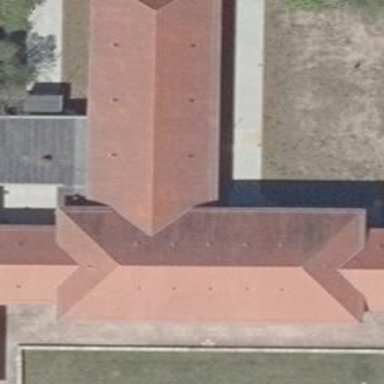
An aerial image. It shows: Part of building.